Question: Im working on a code for a game and what i need help on is that I put objects on the map and am trying to make it so that the Player can not walk through the object.n The problem is that the x boundary works but the y does not and i am not sure how to procede.
'''
public Boolean checkPathClear(int x, int y){
xPPos=x;
yPPos=y;
int tX1=350-50-xPos,tX2=450-xPos,tY1=200,tY2=300;
if ((xPPos>=tX1)&&(xPPos<=tX2)&&(yPPos>=tY1)&&(yPPos<tY2))
return(false);
else
return(true);
}
public void paintComponent(Graphics g){
g.drawImage(imgTurret,350-xPos,200,450-xPos,300,0,0,126,110, this);
g.drawImage(imgPlayer,xPPos,yPPos,xPPos+50,yPPos+50,xPFace,yPFace,xPFace+50,yPFace+50, this);
}
}
//xPPos is 200 at the start.
//yPPos is 200 at the start.
//xPos is 0 at the start.
//xPFace, yPFace is just the direction the player is facing so it doesnt matter
'''
I edited the code so people do not need to look through everything :)
I'd appreciate if someone could help me :D
EDIT: For anyone who wants to see my aboard which im implementing the code on. as you move right the image display moves left so it looks like the screen is moving right.
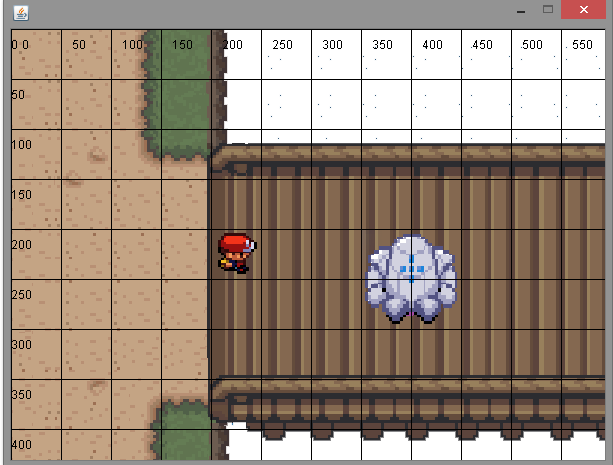
Answer: Your image is <URL> with dimensions:
'''
imageX: 350-xPos,
imageY: 200,
width: 450-xPos,
height: 300
'''
So:
'''
return !(imageX <= x && x' < imageX + width
&& imageY <= y && y' < imageY + height);
'''